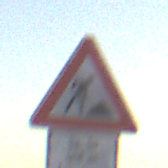
Verkehrszeichen: Arbeitsstelle
Zusatzzeichen unten: ZeitangabenMitBeschraenkungAufWochentage9
Umgebung: Outdoor, RoadRail
Tageszeit: SunriseSunset
Wetter: PartlyCloudy
Licht: Natural
Jahreszeit: NotSpecified
Kontrast: HighContrast